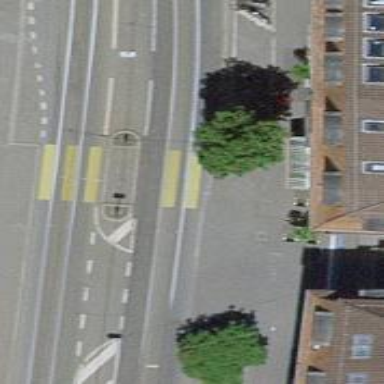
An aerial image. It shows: Tram crossing on the railway.